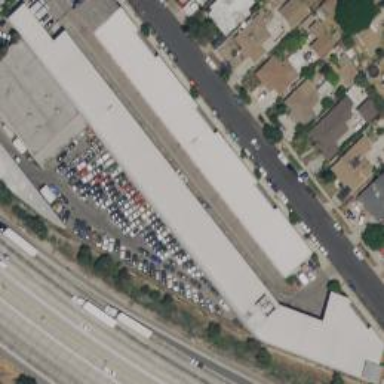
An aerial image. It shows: Warehouse building used for storing goods.